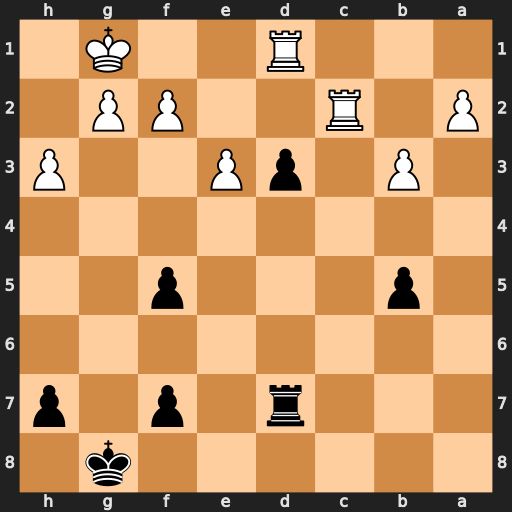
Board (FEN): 6k1/3r1p1p/8/1p3p2/8/1P1pP2P/P1R2PP1/3R2K1
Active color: b
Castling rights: -
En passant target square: -
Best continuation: dxc2 Rxd7 c1=Q+